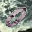
Label: 0